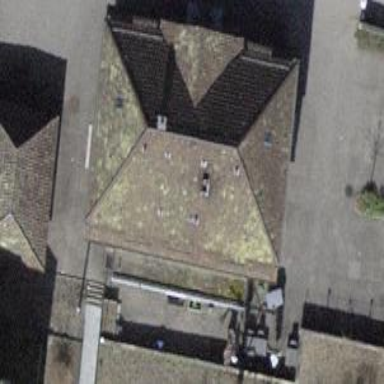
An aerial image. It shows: Restaurant.